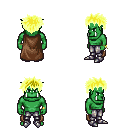
a pixel art fantasy rpg character, male body template, orc, green skin, brown cape, metal pants, gold bedhead hairstyle, bracelets, metal boots, four views (front, back, left, right), 2x2 character sprite sheet, small pixel art, hard edges, no anti-aliasing